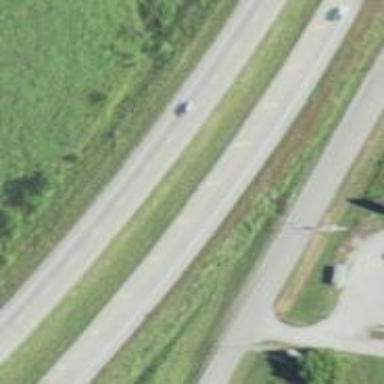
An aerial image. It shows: This image shows trunk highway that functions as expressway.